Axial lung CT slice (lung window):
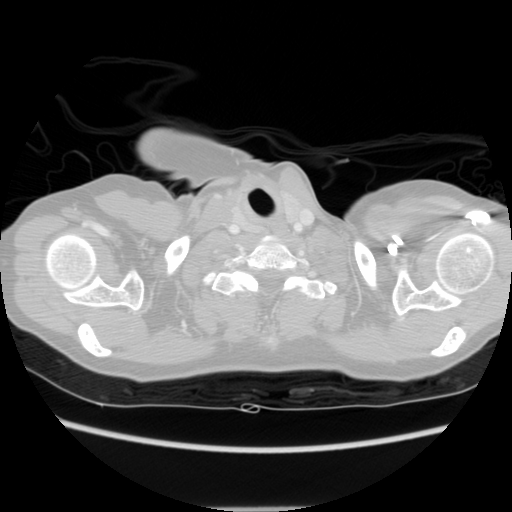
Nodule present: no